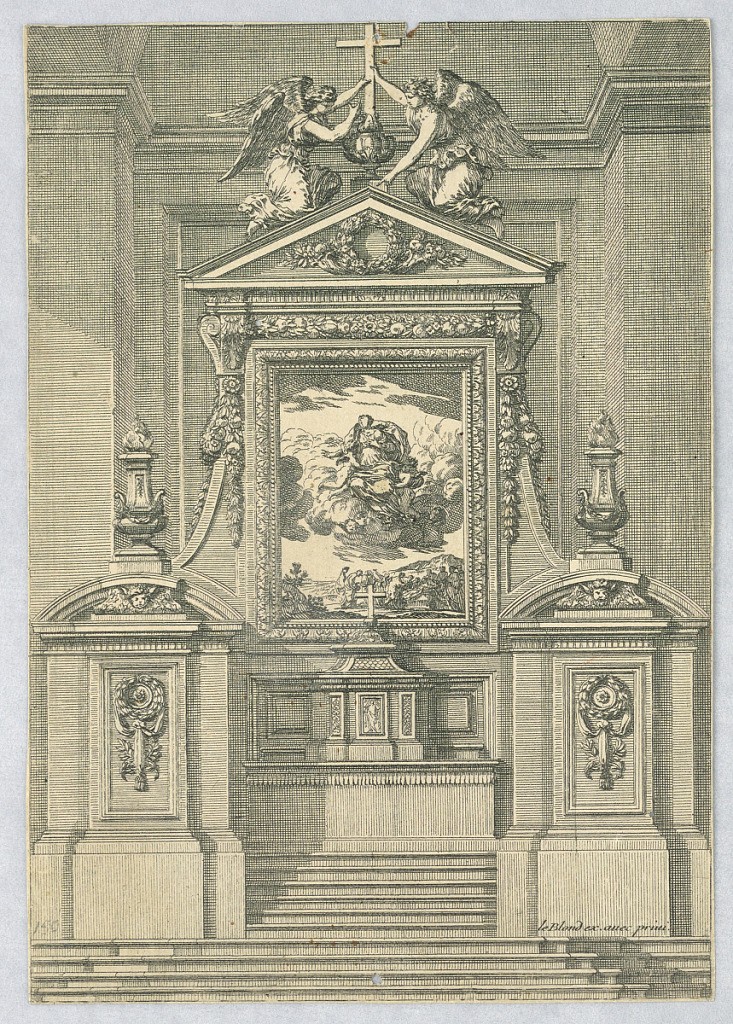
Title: Design for Altars, from "Autels et Retables"
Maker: Jean Le Pautre, French, 1618–1682
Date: ca. 1660
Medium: Etching on paper
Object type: Print
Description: Jombert 72,2,4,7,10; with the name ''le Blond'' in the address.